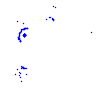
Particle: kaon